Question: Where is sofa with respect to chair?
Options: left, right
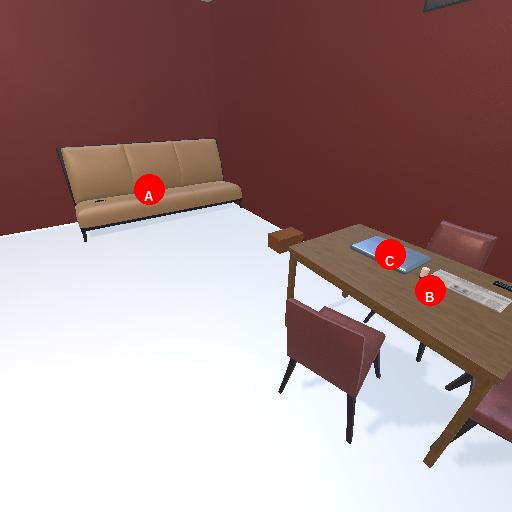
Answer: left